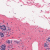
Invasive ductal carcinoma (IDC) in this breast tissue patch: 0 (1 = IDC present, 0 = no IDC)